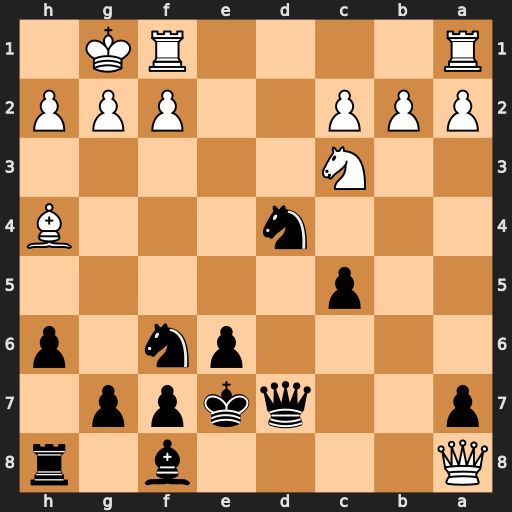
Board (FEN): Q4b1r/p2qkpp1/4pn1p/2p5/3n3B/2N5/PPP2PPP/R4RK1
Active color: b
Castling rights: -
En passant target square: -
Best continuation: g5 Bg3 Bg7 Bb8 Nc6